Question: I have a single-page AngularJS application with four regions, each with its own content:

I need each region to communicate via services, but otherwise they need to have their own independent routing for view purposes i.e. they should each have their own view state.
I have tried to do this (<URL> but I can't figure out how to create angular-ui states that affect only a particular module or region, without modifying the rest of the regions on the page.
The page contains the regions:
'''
<body>
<a ui-sref="initial1">Initial Region 1</a><br/>
<a ui-sref="initial2">Initial Region 2</a>
<div ui-view="region1" class="region1"></div>
<div ui-view="region2" class="region2"></div>
</body>
'''
And the app attempts to define each region in an independent module:
'''
var app = angular.module('Main', ['ui.router', 'Region1', 'Region2']);
var region1App = angular.module('Region1', []);
region1App.config(function($urlRouterProvider, $stateProvider) {
$urlRouterProvider.otherwise("/");
$stateProvider
.state('initial1', {
url: '/',
views: {
'region1@': {
template: 'Initial Region 1 State, go to <a ui-sref="second1">Second State</a>'
}
}
})
.state('second1', {
url: '/',
views: {
'region1@': {
template: 'Second Region 1 State, go to <a ui-sref="initial1">Initial State</a>'
}
}
});
});
var region2App = angular.module('Region2', []);
region2App.config(function($urlRouterProvider, $stateProvider) {
$urlRouterProvider.otherwise("/");
$stateProvider
.state('initial2', {
url: '/',
views: {
'region2@': {
template: 'Initial Region 2 State, go to <a ui-sref="second2">Second State</a>'
}
}
})
.state('second2', {
url: '/',
views: {
'region2@': {
template: 'Second Region 2 State, go to <a ui-sref="initial2">Initial State</a>'
}
}
});
});
'''
Each module should have its own "initial" state and "second" state, and both should show on the screen at the same time, and changing the state of one should not affect the other. If this cannot be done with angular-ui-router, what is the best way to do this with Angular?
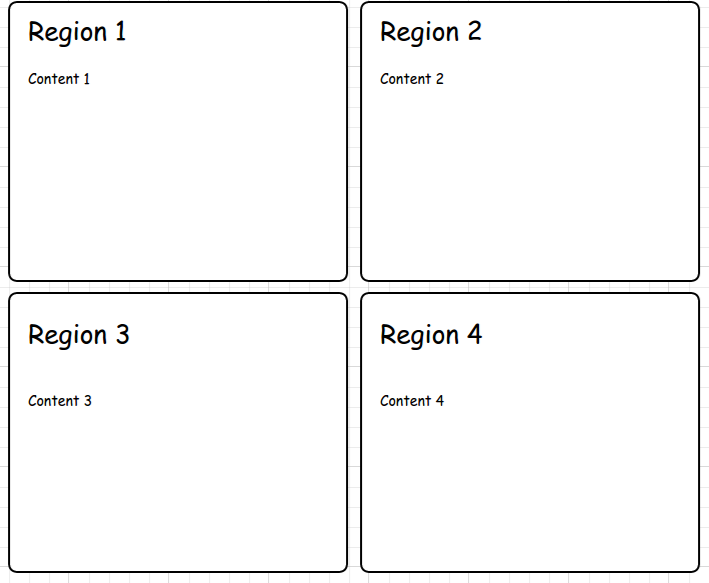
Answer: You can use <URL> to achieve your goal.
You'll want one named '<div ui-view='name'></div>' for each region. Then, add 'sticky: true' to the state definition which targets that region's named view.
'''
<div ui-view="region1"></div>
<div ui-view="region2"></div>
<div ui-view="region3"></div>
<div ui-view="region4"></div>
.state('state1', {
sticky: true,
views: { region1: { templateUrl: 'foo.html', controller: barCtrl } }
}
.state('state2', {
sticky: true,
views: { region2: { templateUrl: 'foo2.html', controller: bar2Ctrl } }
}
.state('state3', {
sticky: true,
views: { region3: { templateUrl: 'foo3.html', controller: bar3Ctrl } }
}
.state('state4', {
sticky: true,
views: { region4: { templateUrl: 'foo4.html', controller: bar4Ctrl } }
}
'''
There is a <URL> you can view which shows how this works. Note: the demo uses tabs and shows/hides the ui-views accordingly. Your use case does not need to show/hide each named view.
Check out the <URL> for more.